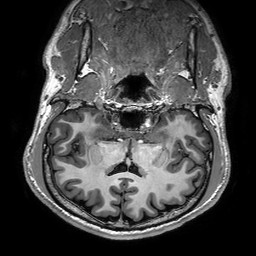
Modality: T1w
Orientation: sagittal
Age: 34
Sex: male
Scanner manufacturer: philips
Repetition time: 0.006428 s
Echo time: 0.00294 s